Question: <URL>I tried to run below code for segmenting lung alone, but resulting image is as attached[. Please help.
'''
import numpy as np
import cv2
import matplotlib.pyplot as plt
from sklearn.cluster import KMeans
X= cv2.imread('0070.png',0)
pixel_values = np.float32(X)
criteria = (cv2.TERM_CRITERIA_EPS + cv2.TERM_CRITERIA_MAX_ITER, 100, 0.2)
k = 3
ret, labels, (centers) = cv2.kmeans(pixel_values, k, None, criteria, 10, cv2.KMEANS_RANDOM_CENTERS)
centers = np.uint8(centers)
labelss = labels.flatten()
print(labelss)
segmented_image = centers[labelss]
segmented_image = segmented_image.reshape((X.shape))
plt.imshow(segmented_image)
plt.show()
'''
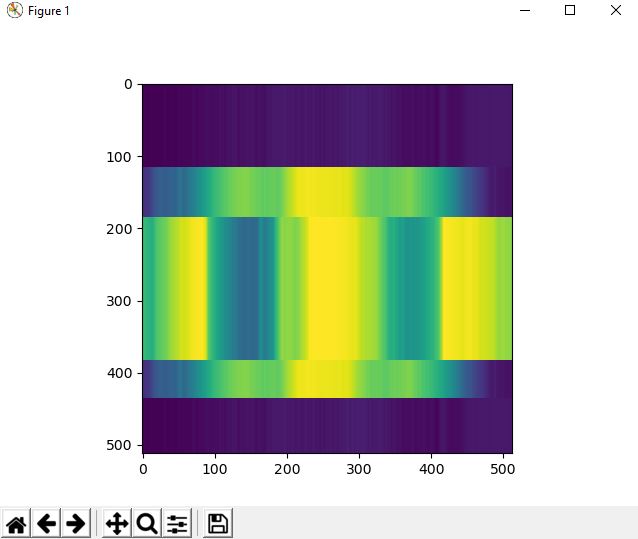
Answer: Here is a revised version that gets only the lungs and makes all the rest black using Python/OpenCV. After the kmeans processing, we only have 3 gray levels and the one we want is the middle one. So we threshold to extract that. Then we get the contour and areas and keep only the largest two contours by area.
Input:
<URL>
'''
from skimage import io
from sklearn import cluster
import matplotlib.pyplot as plt
import cv2
import numpy as np
# read input and convert to range 0-1
image = io.imread('lung.png',as_gray=True)/255.0
h, w = image.shape
# reshape to 1D array
image_2d = image.reshape(h*w,1)
# set number of colors
numcolors = 3
# do kmeans processing
kmeans_cluster = cluster.KMeans(n_clusters=int(numcolors))
kmeans_cluster.fit(image_2d)
cluster_centers = kmeans_cluster.cluster_centers_
cluster_labels = kmeans_cluster.labels_
# need to scale result back to range 0-255
newimage = cluster_centers[cluster_labels].reshape(h, w)*255.0
newimage = newimage.astype('uint8')
# threshold to keep only middle gray values
lower = (100)
upper = (200)
thresh = cv2.inRange(newimage, lower, upper)
# get contours and corresponding areas and indices
cntrs_info = []
contours = cv2.findContours(thresh, cv2.RETR_LIST, cv2.CHAIN_APPROX_SIMPLE)
contours = contours[0] if len(contours) == 2 else contours[1]
index=0
for cntr in contours:
area = cv2.contourArea(cntr)
cntrs_info.append((index,area))
index = index + 1
# sort contours by area
def takeSecond(elem):
return elem[1]
cntrs_info.sort(key=takeSecond, reverse=True)
# draw two largest contours as white filled on black background
result = np.zeros_like(newimage)
index_first = cntrs_info[0][0]
cv2.drawContours(result,[contours[index_first]],0,(255),-1)
index_second = cntrs_info[1][0]
cv2.drawContours(result,[contours[index_second]],0,(255),-1)
# display result
io.imshow(newimage)
io.show()
io.imshow(thresh)
io.show()
io.imshow(result)
io.show()
# save kmeans clustered image and layer 3
io.imsave('lung_kmeans.gif', newimage)
io.imsave('lung_kmeans_thresh.gif', thresh)
io.imsave('lung_kmeans_lungs.gif', result)
'''
Kmeans result:
<URL>
Threshold result:
<URL>
Two largest areas:
<URL>